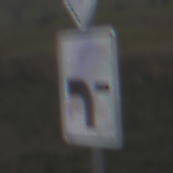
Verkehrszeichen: VerlaufVorfahrtsstrasse6
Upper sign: Vorfahrtsstrasse
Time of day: Midday
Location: Outdoor (Nature)
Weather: Overcast
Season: NotSpecified
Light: Natural